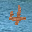
Label: 4